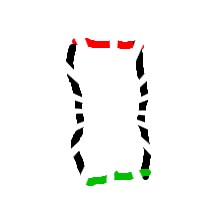
Shape: rectangle